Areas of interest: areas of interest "Comprehensive Gymnasium"
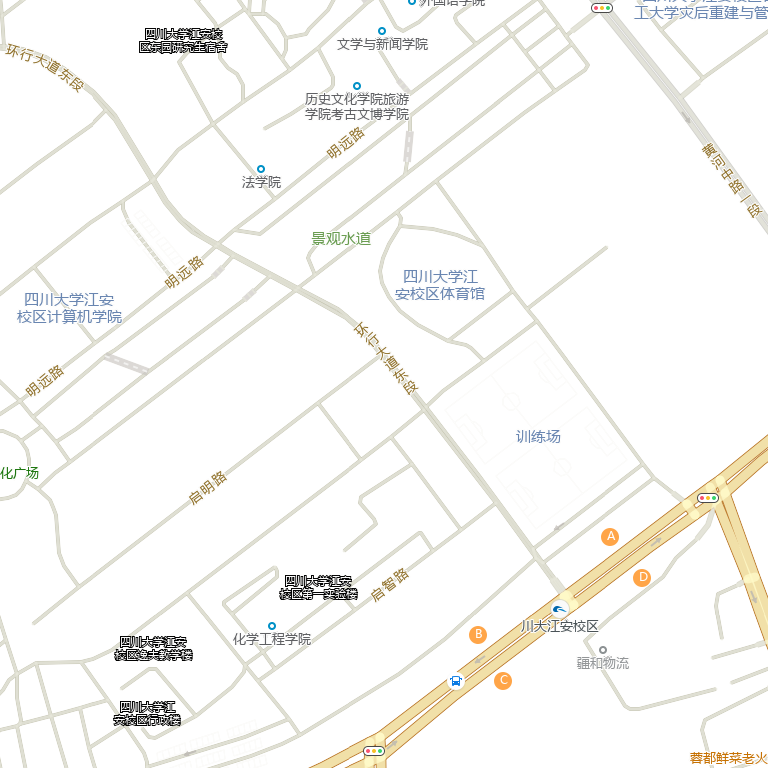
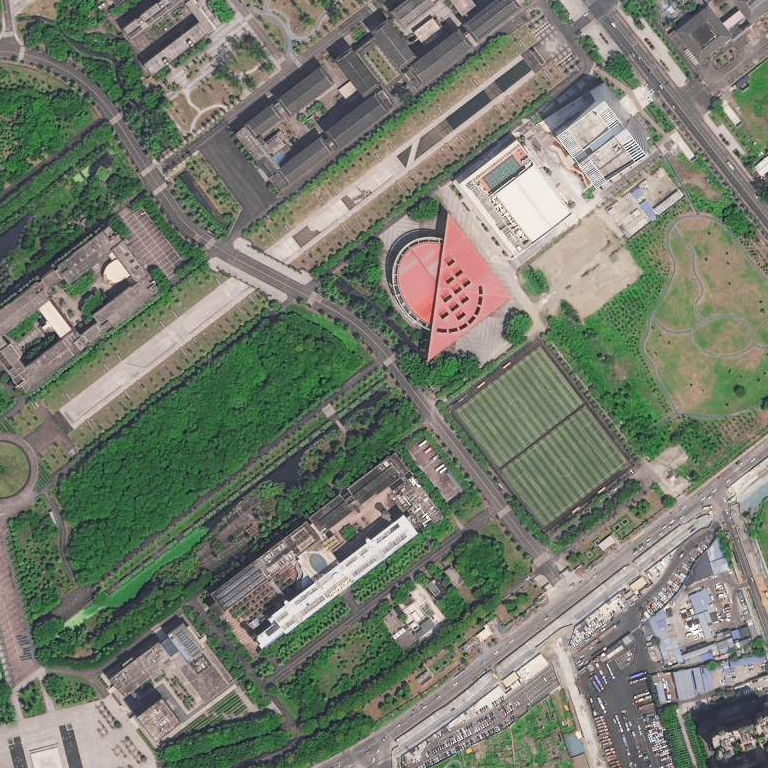